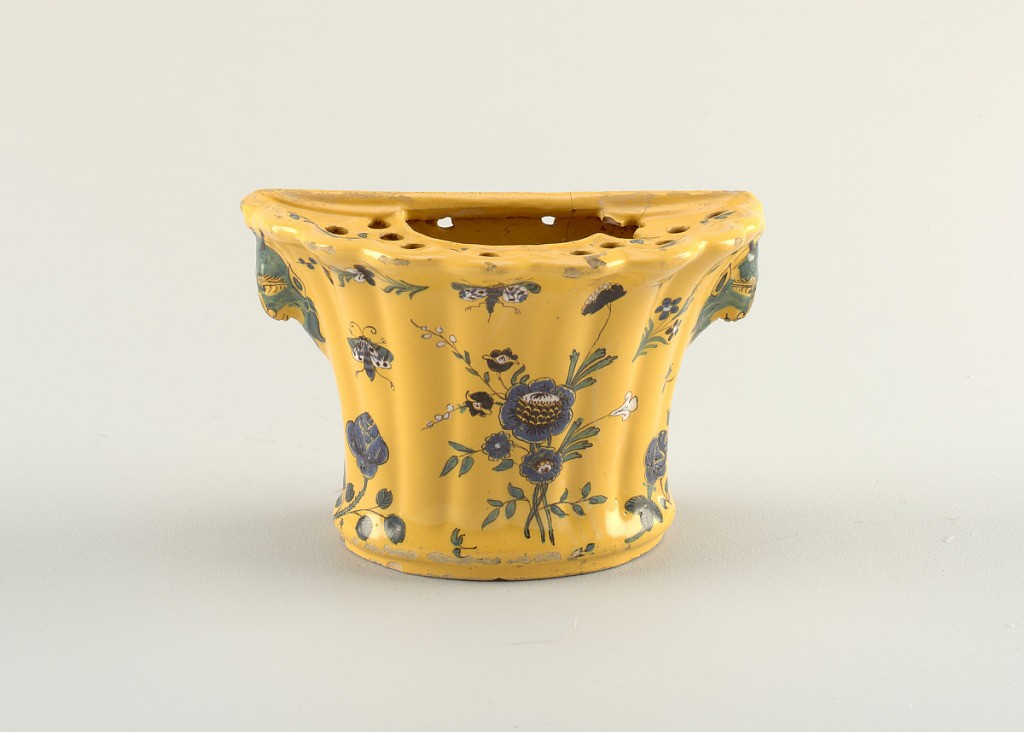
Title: Bough pot
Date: ca. 1750
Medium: Molded and glazed earthenware with polychrome enamel
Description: Flat at back, the bowed front ribbed and flaring, with two animal-head handles. Sunken top pierced with one large and many small openings. Scalloped rim. Decorated with flowers and insects in blue, green and white outlined in black, on a thick yellow ground.